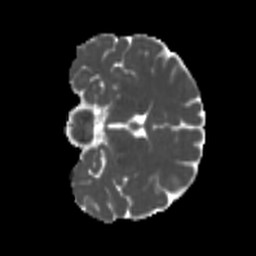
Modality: MD
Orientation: coronal
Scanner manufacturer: siemens
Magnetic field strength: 3 T
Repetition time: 4 s
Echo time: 0.0594 s